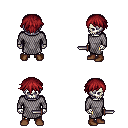
a pixel art fantasy rpg character, male body template, skeleton, chain mail, gold greaves, brunette short bangs hairstyle, brown shoes, dagger, four views (front, back, left, right), 2x2 character sprite sheet, small pixel art, hard edges, no anti-aliasing